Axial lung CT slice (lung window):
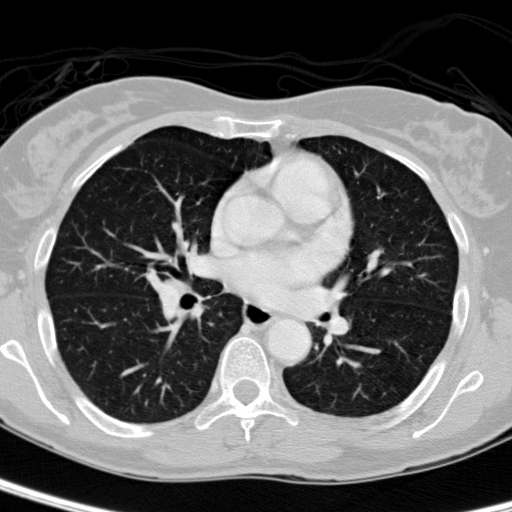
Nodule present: no